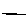
Label: line